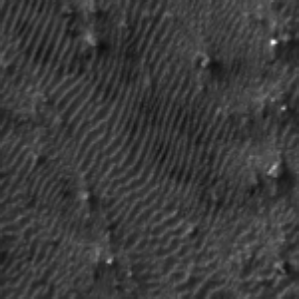
Label: frost